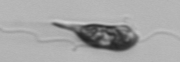
Label: Euglena